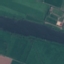
Land use / land cover class: River